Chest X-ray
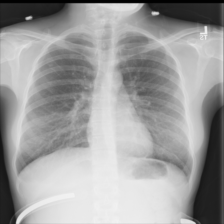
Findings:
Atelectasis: negative
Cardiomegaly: negative
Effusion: negative
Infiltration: negative
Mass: negative
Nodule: negative
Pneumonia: negative
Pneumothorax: negative
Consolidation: negative
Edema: negative
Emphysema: negative
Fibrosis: negative
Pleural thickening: negative
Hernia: negative